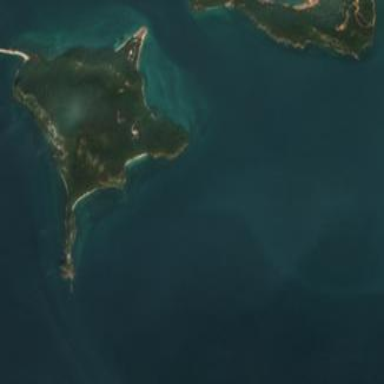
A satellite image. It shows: Island with natural coastline.